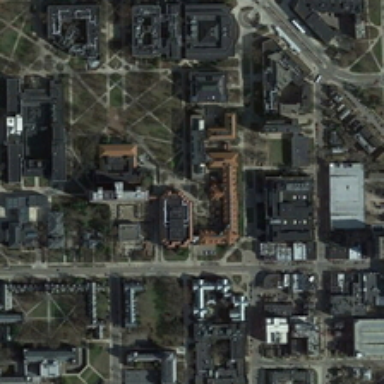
A building is in front of the central square, surrounded by dark green trees .